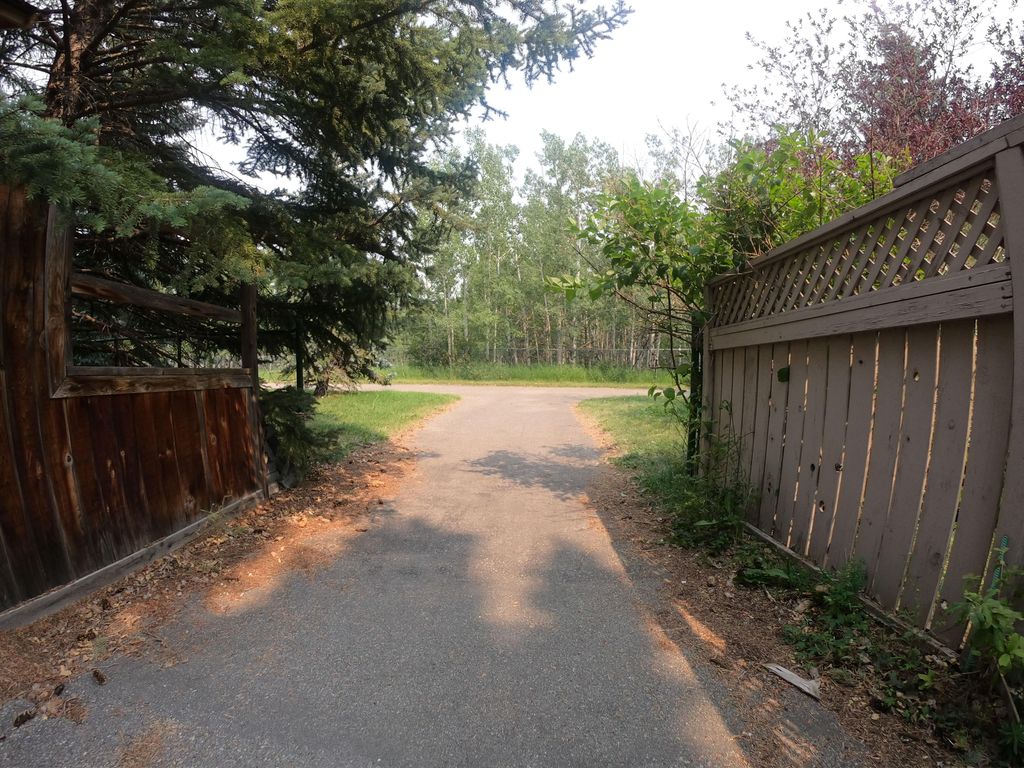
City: calgary